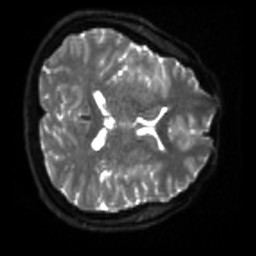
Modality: sbref
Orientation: axial
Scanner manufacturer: siemens
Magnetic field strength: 3 T
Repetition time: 4 s
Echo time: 0.0594 s